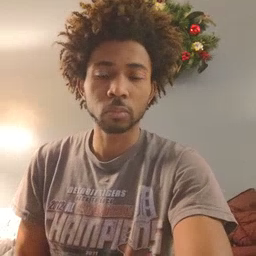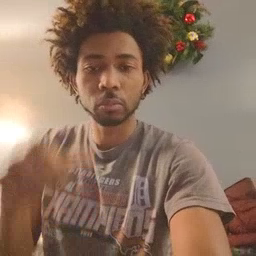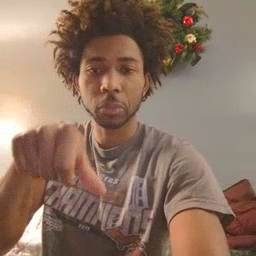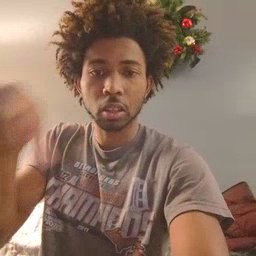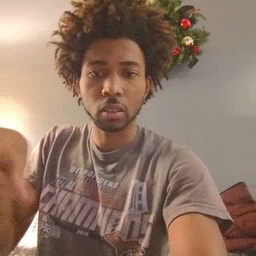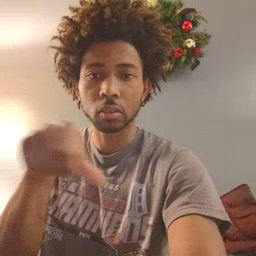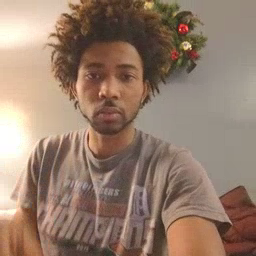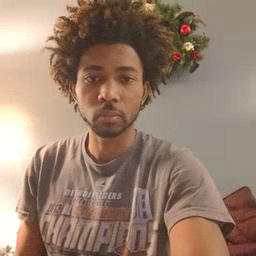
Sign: puzzle